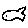
Label: fish